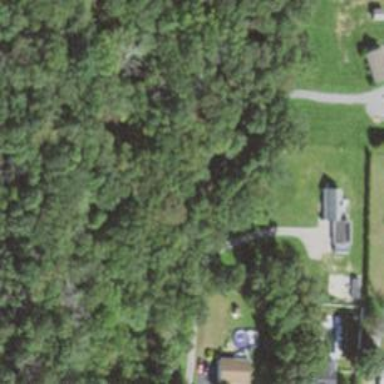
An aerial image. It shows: Residential driveway used as service road.